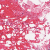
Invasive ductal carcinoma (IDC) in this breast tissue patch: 0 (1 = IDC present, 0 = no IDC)